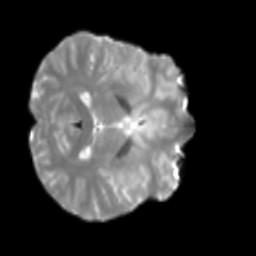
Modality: T2w
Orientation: axial
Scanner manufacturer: siemens
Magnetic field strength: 3 T
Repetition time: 4 s
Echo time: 0.0594 s